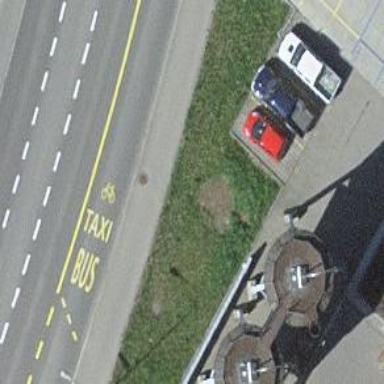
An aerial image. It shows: Bicycle rental facility.